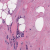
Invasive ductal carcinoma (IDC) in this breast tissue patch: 1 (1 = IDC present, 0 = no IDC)